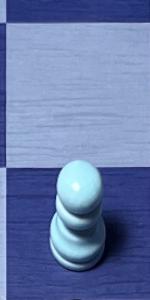
Label: Pawn_White